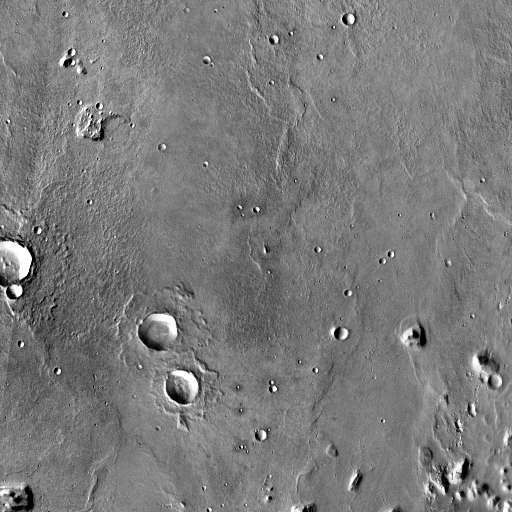
Crater classes present: Background, Other, Layered, Secondary